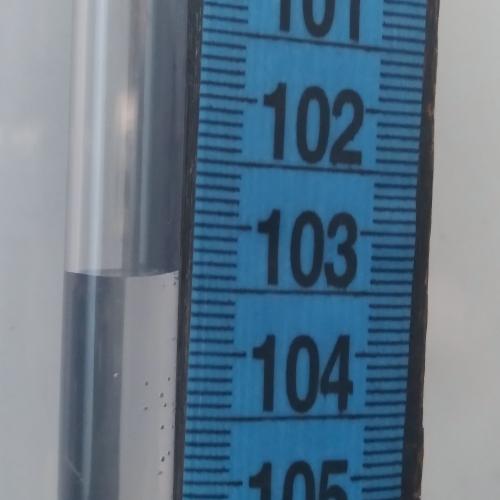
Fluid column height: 103.4 cm